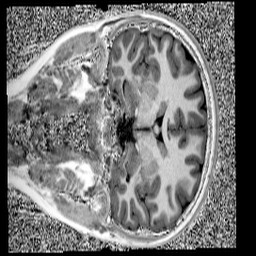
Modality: UNIT1
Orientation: coronal
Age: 13
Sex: female
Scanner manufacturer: siemens
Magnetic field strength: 3 T
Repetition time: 4 s
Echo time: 0.00303 s